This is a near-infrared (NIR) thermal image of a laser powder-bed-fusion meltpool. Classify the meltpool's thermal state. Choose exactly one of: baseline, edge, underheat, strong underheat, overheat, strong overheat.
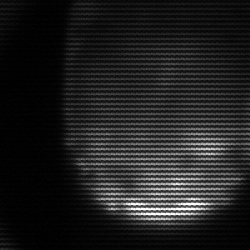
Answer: edge